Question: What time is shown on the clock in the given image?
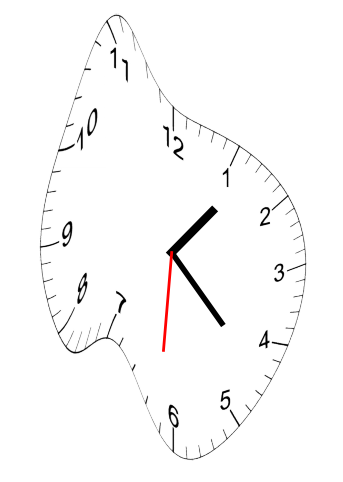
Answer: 01:22:31